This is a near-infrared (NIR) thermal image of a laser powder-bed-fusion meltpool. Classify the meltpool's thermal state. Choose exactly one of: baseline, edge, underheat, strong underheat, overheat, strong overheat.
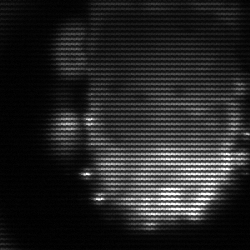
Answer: baseline